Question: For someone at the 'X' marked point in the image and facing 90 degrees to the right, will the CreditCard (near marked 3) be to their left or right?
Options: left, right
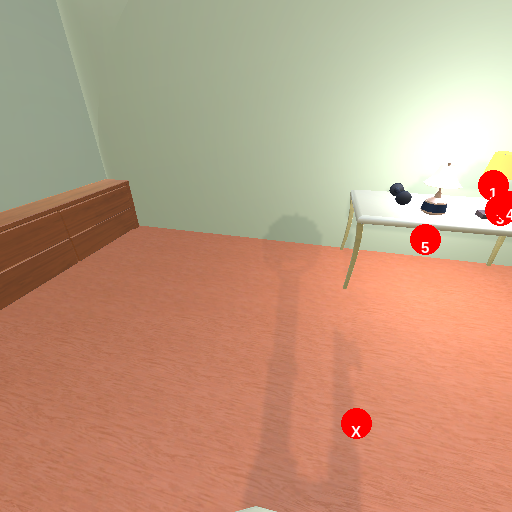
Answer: left